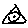
Label: triangle